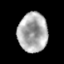
Tissue: skin
Cell type: Epithelial cells
Senescence score: 0.8875
Nuclear area (px): 1138
Mean DAPI intensity: 172.988